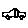
Label: car